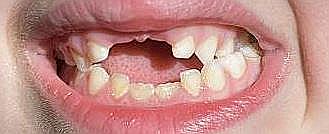
Condition: hypodontia